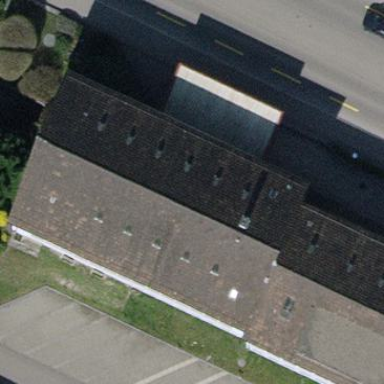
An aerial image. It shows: The roof of the building is grey in color.